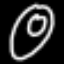
Label: donut